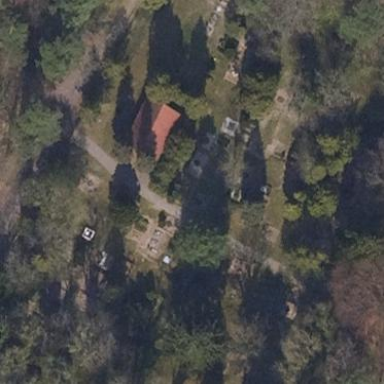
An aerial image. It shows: Cemetery.